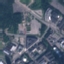
Land use / land cover: Industrial